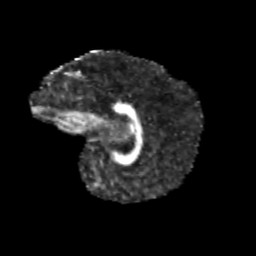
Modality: FA
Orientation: sagittal
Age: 11
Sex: female
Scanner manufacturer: siemens
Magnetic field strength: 3 T
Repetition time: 3.8 s
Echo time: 0.07 s